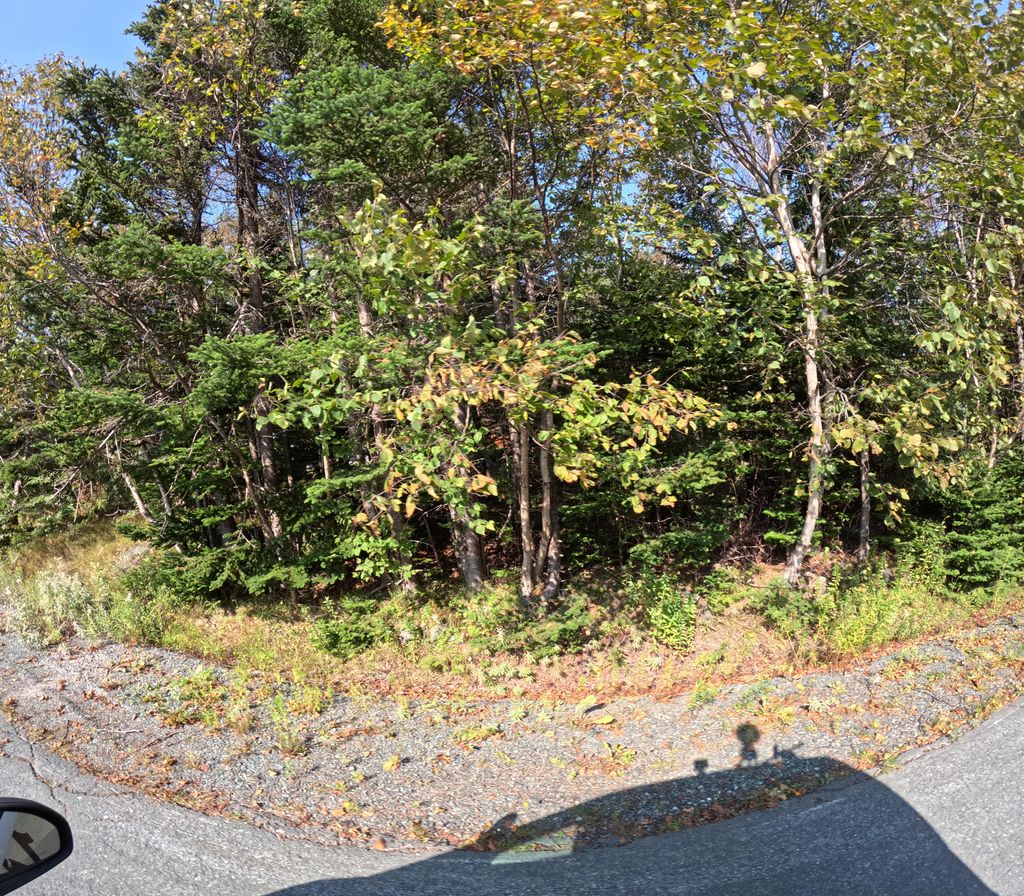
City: st_johns